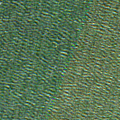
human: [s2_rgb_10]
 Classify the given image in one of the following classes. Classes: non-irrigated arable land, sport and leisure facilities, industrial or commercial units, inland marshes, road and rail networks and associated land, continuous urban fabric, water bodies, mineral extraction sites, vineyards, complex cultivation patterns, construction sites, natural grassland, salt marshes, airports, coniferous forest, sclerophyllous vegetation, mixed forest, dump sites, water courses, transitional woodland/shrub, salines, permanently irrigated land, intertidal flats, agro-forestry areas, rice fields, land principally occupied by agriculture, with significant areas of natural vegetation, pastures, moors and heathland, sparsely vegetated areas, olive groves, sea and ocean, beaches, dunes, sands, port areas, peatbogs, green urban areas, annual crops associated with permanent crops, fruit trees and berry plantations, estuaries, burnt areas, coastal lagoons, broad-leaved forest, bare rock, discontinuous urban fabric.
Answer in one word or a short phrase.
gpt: sea and ocean